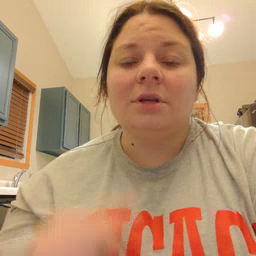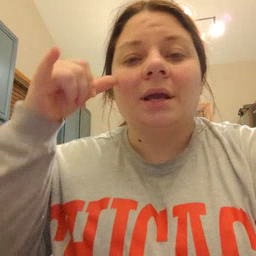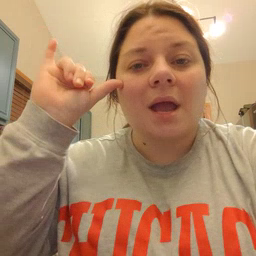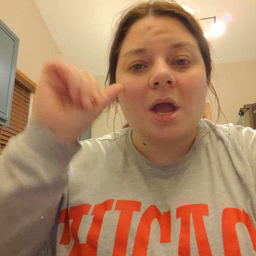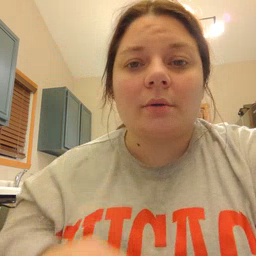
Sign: cow